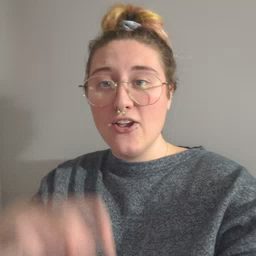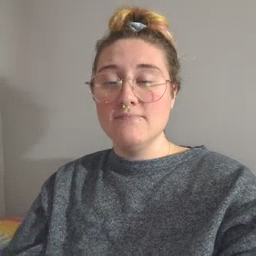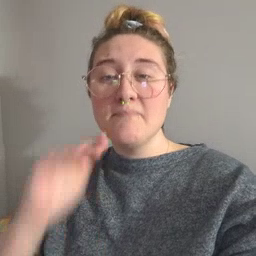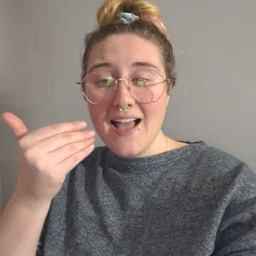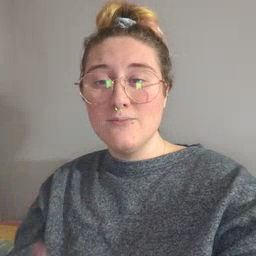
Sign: smile